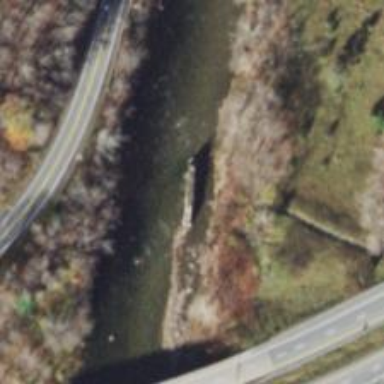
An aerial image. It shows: Bridge supported by piers.